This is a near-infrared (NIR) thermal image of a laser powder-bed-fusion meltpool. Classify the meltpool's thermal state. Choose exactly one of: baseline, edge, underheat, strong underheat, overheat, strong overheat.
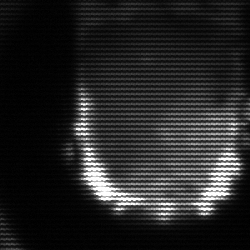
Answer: baseline